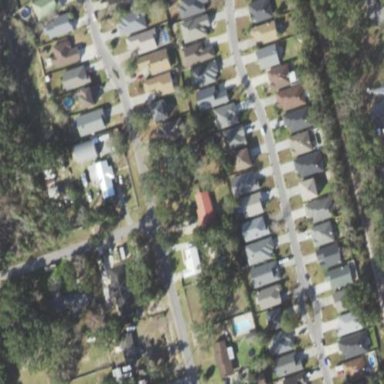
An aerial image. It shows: Single-family residential area.